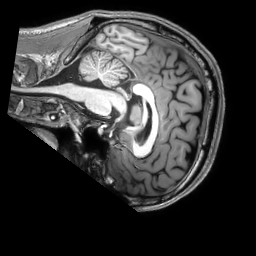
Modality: T1w
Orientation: sagittal
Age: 29
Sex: male